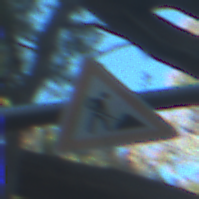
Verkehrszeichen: Arbeitsstelle
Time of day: MorningAfternoon
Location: Outdoor (Nature)
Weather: Clear
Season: NotSpecified
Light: Natural